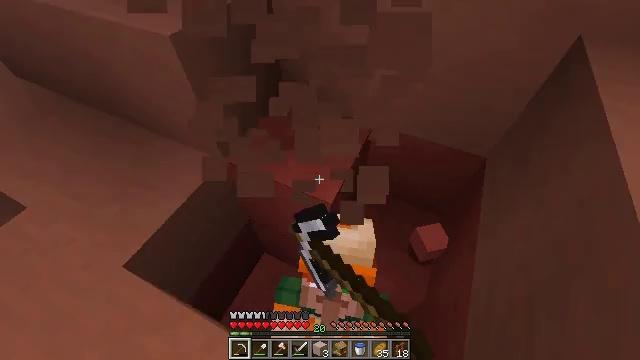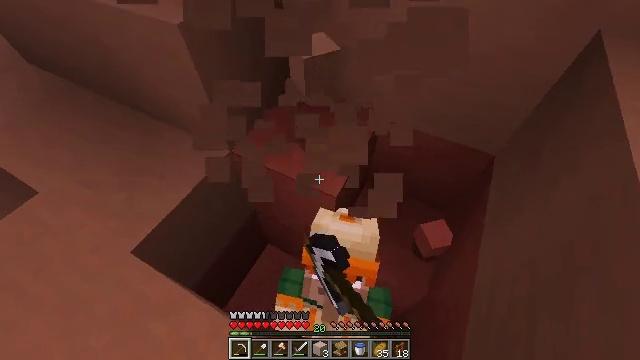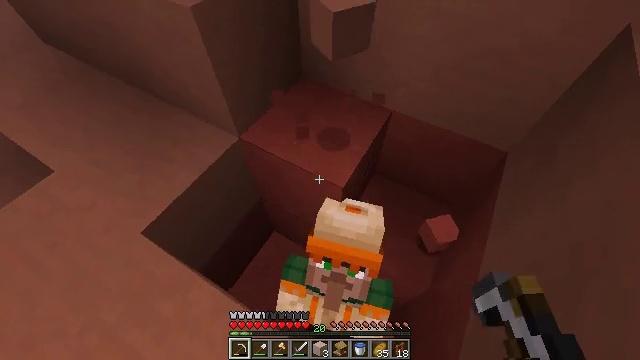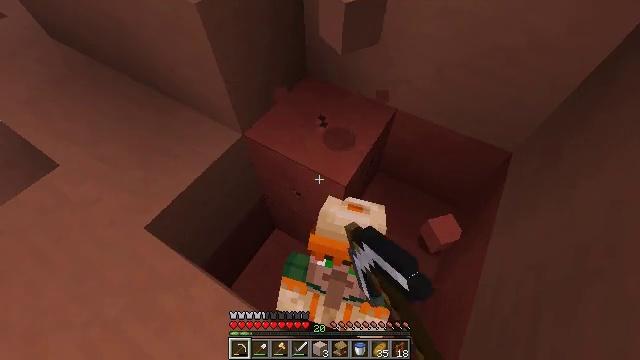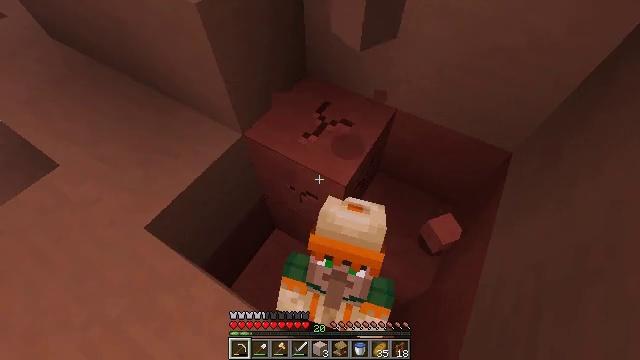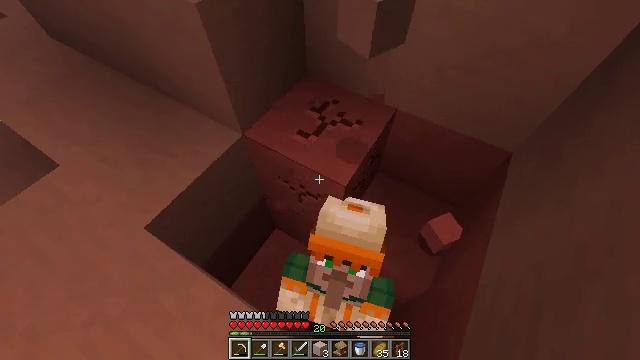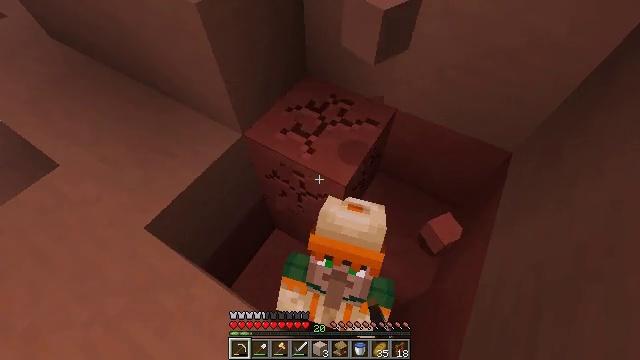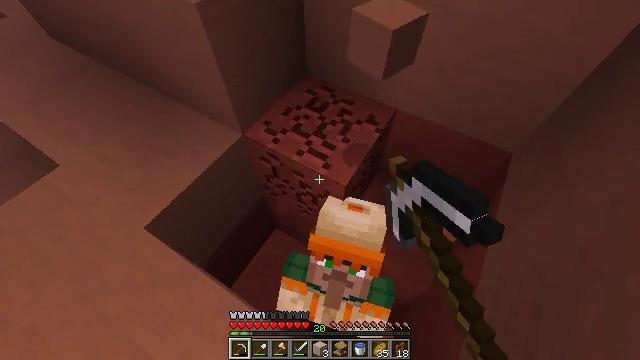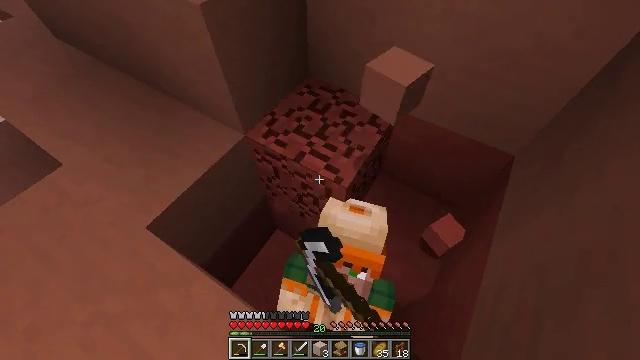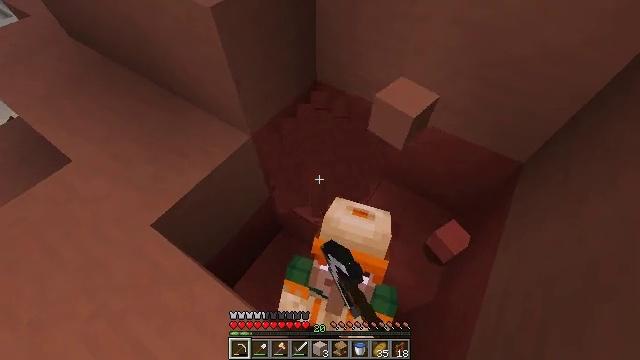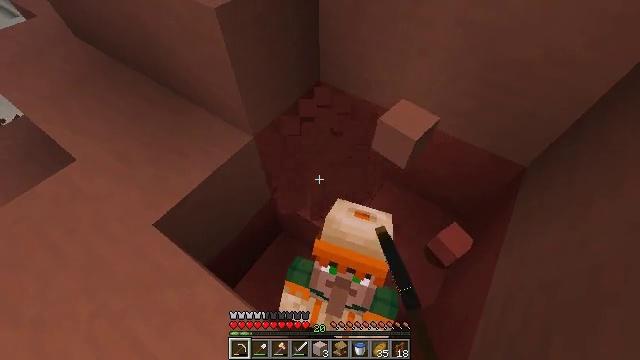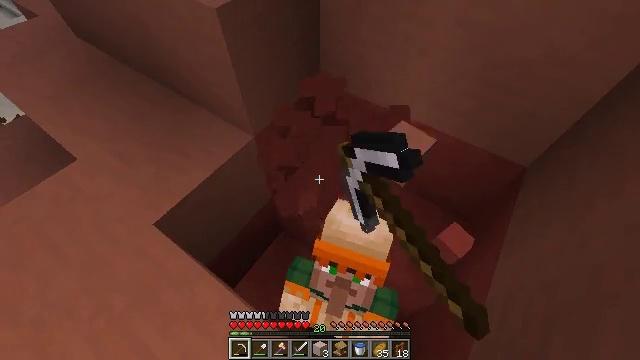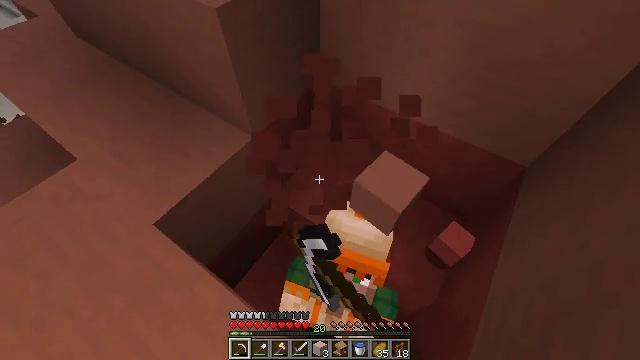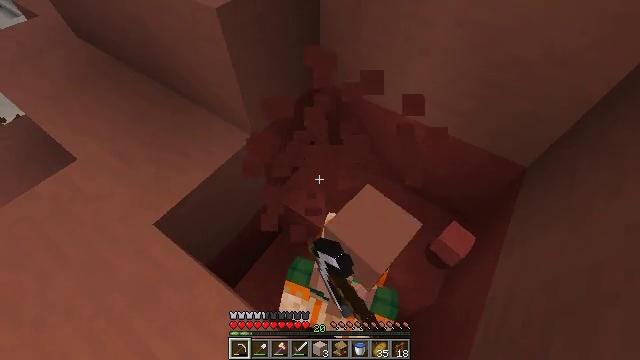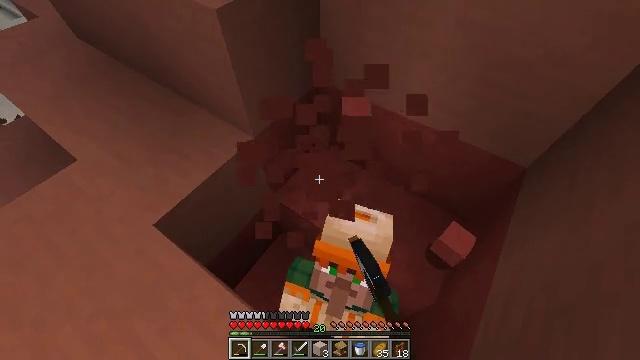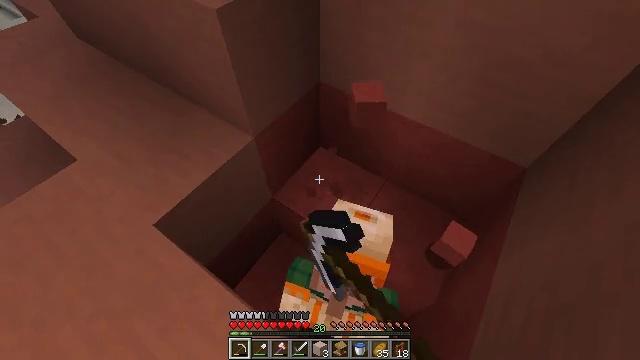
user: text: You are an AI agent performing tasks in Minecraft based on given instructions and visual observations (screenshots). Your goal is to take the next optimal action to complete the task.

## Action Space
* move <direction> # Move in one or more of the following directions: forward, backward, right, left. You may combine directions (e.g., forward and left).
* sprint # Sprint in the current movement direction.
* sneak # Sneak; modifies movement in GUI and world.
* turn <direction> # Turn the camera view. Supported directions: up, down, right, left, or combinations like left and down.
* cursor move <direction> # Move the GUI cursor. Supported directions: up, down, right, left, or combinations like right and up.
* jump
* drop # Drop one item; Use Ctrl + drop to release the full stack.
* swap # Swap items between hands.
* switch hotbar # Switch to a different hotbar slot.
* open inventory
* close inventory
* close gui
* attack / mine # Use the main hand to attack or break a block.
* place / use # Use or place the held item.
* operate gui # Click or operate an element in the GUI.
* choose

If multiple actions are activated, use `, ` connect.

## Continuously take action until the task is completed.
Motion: motion action
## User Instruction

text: Harvest red terracotta.
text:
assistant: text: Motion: turn left and down, attack / mine
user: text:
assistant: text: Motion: turn left and down, attack / mine
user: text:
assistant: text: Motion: turn left, attack / mine
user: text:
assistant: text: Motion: attack / mine
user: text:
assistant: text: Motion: attack / mine
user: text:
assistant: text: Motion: attack / mine
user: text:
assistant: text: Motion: attack / mine
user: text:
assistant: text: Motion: attack / mine
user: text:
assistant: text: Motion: turn left, attack / mine
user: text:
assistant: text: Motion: attack / mine
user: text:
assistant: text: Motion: attack / mine
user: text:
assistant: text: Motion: attack / mine
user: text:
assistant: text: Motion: attack / mine
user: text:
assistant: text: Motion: attack / mine
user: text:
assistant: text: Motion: attack / mine
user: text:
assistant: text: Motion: attack / mine
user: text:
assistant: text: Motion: attack / mine
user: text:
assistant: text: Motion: attack / mine
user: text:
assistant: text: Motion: attack / mine
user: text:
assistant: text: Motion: attack / mine
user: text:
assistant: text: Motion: attack / mine
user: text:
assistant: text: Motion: attack / mine
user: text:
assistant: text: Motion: attack / mine
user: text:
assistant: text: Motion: attack / mine
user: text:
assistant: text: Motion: attack / mine
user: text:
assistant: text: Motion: no_op
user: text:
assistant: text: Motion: turn right
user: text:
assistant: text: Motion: turn right
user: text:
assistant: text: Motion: turn right
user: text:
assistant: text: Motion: no_op